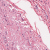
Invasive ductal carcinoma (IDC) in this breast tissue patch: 1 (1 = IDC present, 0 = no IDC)